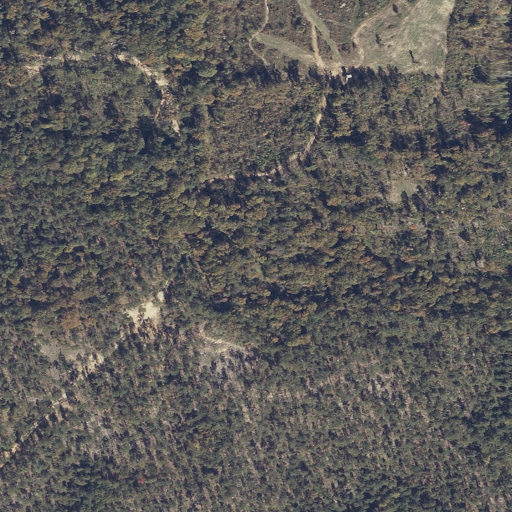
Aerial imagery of mountain in Alabama named Flat Mountain containing deciduous forest, grassland, evergreen forest, mixed forest, and shrub